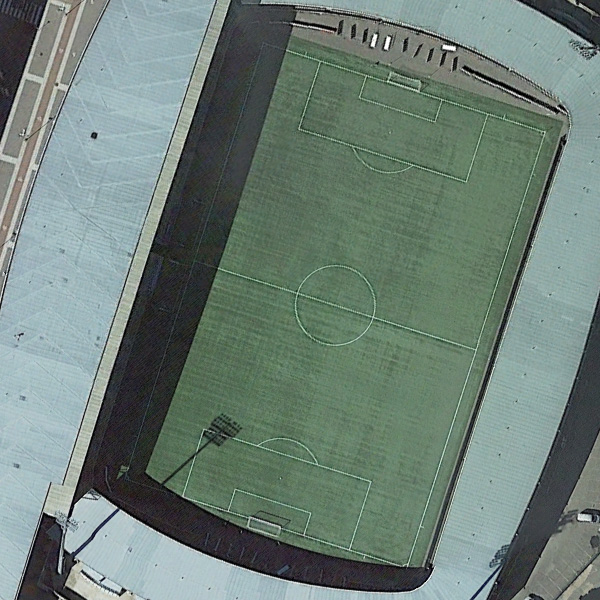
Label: Stadium